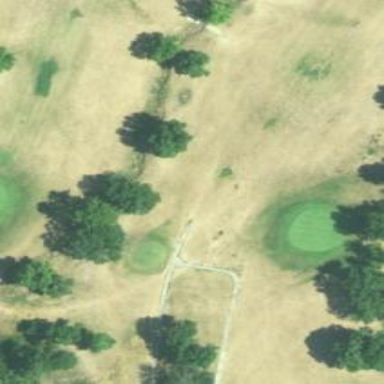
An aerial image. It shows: Golf tee.